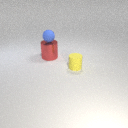
small yellow rubber cylinder in front of large red metal cylinder